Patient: sex F, age 26
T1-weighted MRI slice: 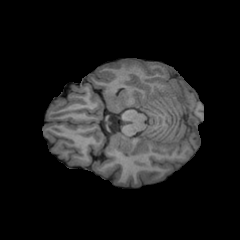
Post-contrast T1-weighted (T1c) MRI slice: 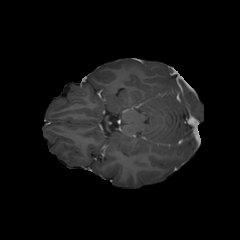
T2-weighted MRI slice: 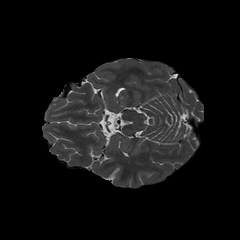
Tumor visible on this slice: no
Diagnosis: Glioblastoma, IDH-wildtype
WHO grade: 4